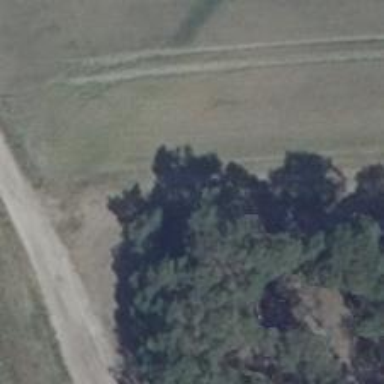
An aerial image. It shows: Dirt track road with grade 4 track type.